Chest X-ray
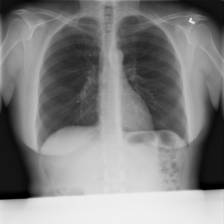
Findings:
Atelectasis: negative
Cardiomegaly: negative
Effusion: negative
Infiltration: negative
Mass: negative
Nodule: negative
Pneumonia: negative
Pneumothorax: negative
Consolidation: negative
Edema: negative
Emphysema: negative
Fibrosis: negative
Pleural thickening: negative
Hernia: negative